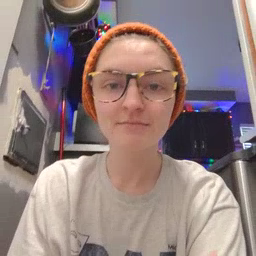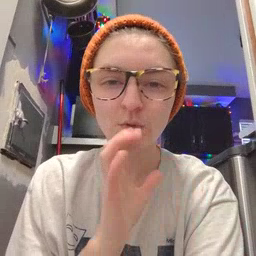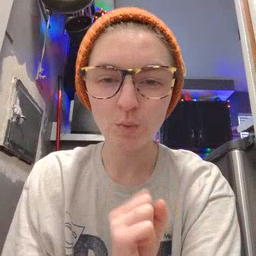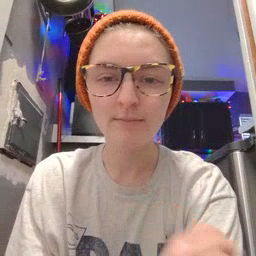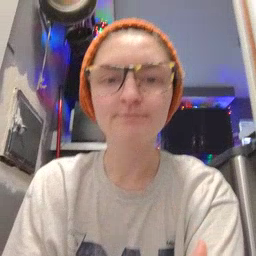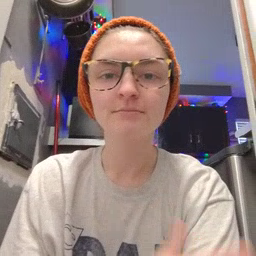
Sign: old